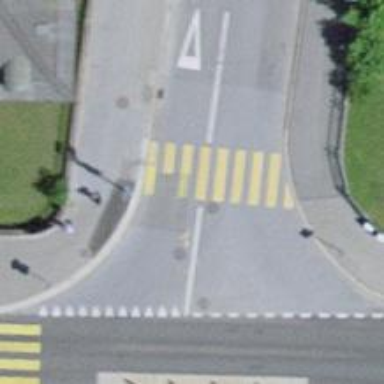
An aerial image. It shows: Zebra crossing on the road.